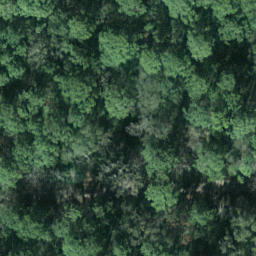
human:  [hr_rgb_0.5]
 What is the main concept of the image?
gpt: forest